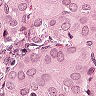
Metastatic tissue present: yes